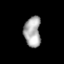
Tissue: skin
Cell type: Fibroblasts
Senescence score: 0.791
Nuclear area (px): 494
Mean DAPI intensity: 170.534